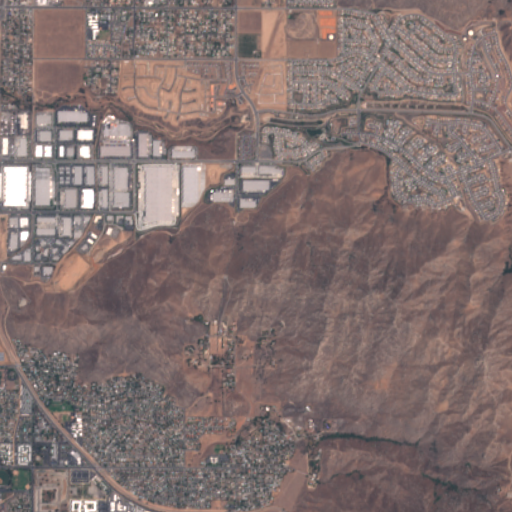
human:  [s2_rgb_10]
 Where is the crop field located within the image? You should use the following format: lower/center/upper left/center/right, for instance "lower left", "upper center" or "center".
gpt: There is no crop field in the image.